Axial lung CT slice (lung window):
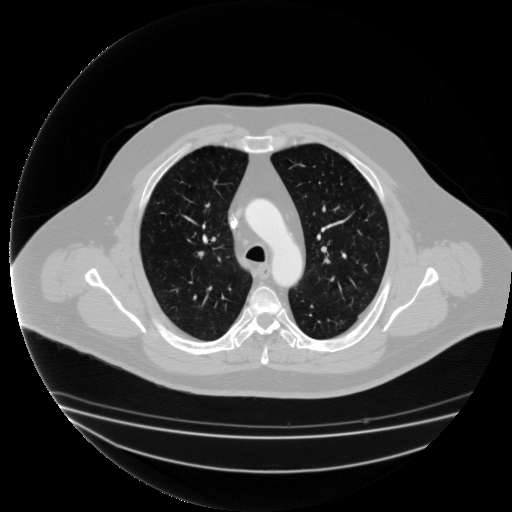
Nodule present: no